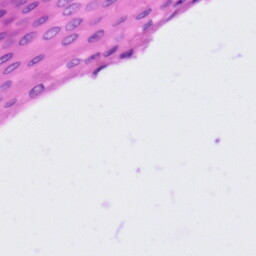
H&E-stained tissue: Tonsil